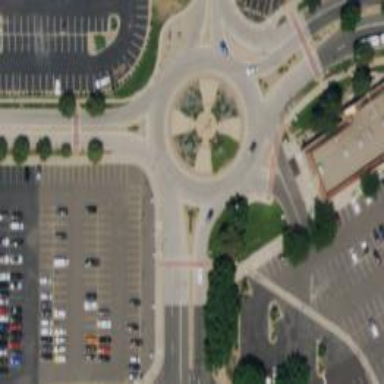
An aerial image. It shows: Tertiary road with asphalt surface leading to roundabout.